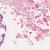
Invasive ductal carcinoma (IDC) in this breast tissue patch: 0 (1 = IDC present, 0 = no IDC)